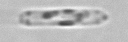
Label: Cerataulina_pelagica